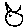
Label: cat